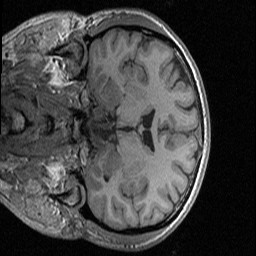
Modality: T1w
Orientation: coronal